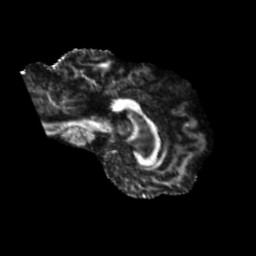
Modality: FA
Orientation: sagittal
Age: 46
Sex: female
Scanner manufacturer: siemens
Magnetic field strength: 3 T
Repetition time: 5.25 s
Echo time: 0.08 s